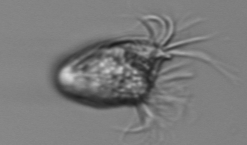
Label: Strombidium_morphotype1